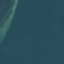
Label: SeaLake